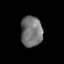
Tissue: prostate
Cell type: T cells
Senescence score: 0.2133
Nuclear area (px): 648
Mean DAPI intensity: 115.676